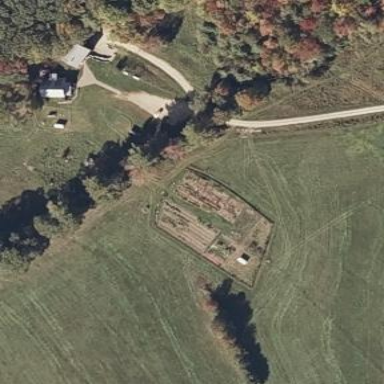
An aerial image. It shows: Vegetable garden in leisure land area.